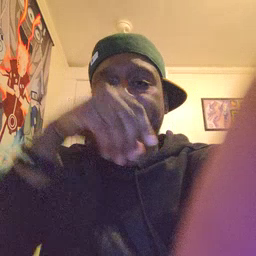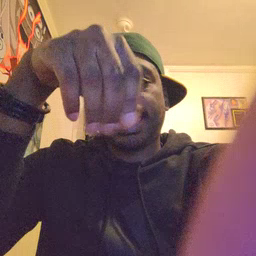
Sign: lamp